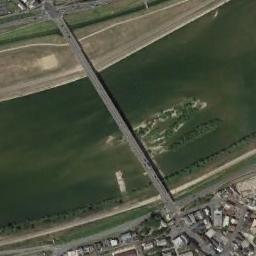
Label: bridge